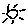
Label: sun